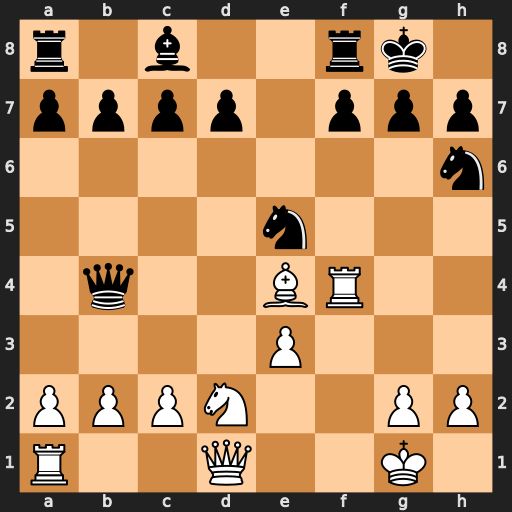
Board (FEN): r1b2rk1/pppp1ppp/7n/4n3/1q2BR2/4P3/PPPN2PP/R2Q2K1
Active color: w
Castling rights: -
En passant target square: -
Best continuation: Bxh7+ Kxh7 Rxb4